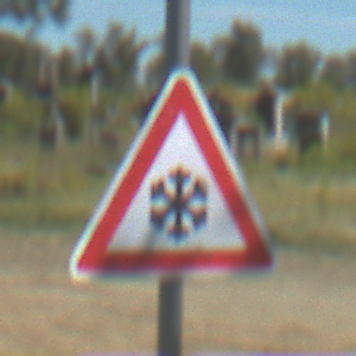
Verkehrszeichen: SchneeOderEisglaette
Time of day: Midday
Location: Outdoor (Special)
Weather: PartlyCloudy
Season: NotSpecified
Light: Natural